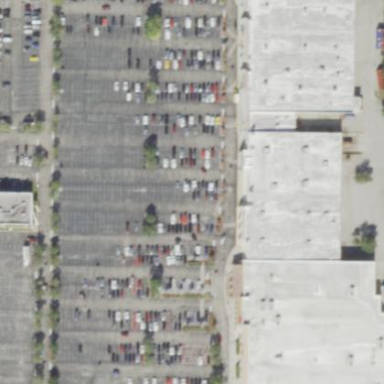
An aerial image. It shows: Mall building.